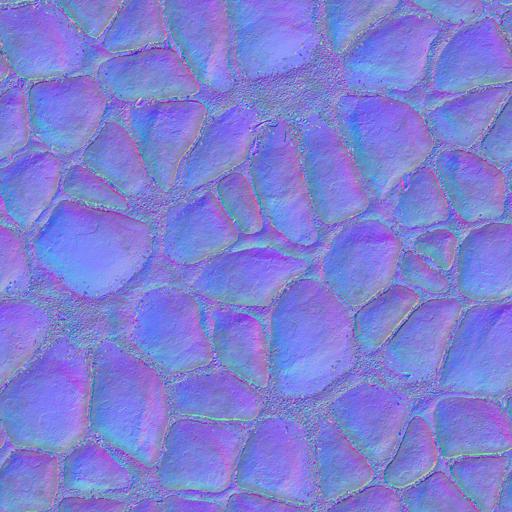
black dark old random tiled tiles